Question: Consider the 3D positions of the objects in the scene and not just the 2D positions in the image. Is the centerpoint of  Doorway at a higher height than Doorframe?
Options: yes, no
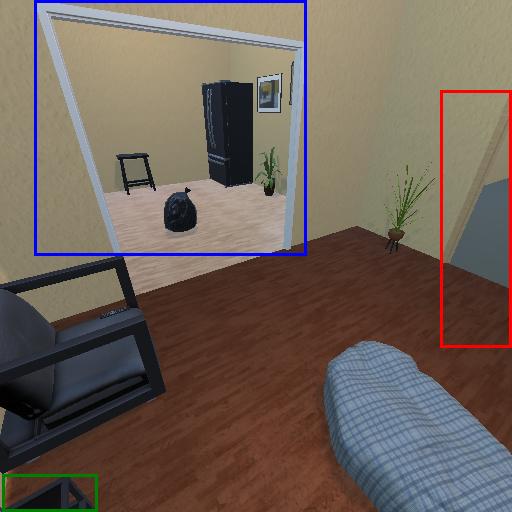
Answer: yes